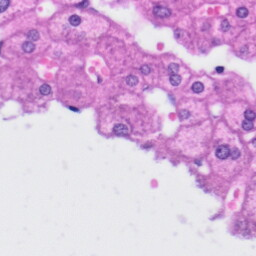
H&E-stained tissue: Liver